Question: I have an RGB image that has 4 distinct colors Black(0,0,0) as background, Green(106,136,93) Blue(64,224,208) & Brown(168,124,85). when I read the image as a grayscale and use np.unique() it returns a huge list of pixel intensities.
But in reality, there are just 4 intensities i.e[0,1,2,3] Black, Green, Blue & Brown.
'''
import cv2
import numpy as np
test = cv2.imread("test-BlackBG.png",0) #test image
results = np.unique(test) #returns [0,1,2,3,4,5,6,7,8...........132]
print(test.shape) #returns (480, 640)
print(results)
cv2.imshow("image",test)
cv2.waitKey()
cv2.destroyAllWindows()
'''
Expected Result: when I multiply the image with 85, it should show me all the 3 intensities in different shades of gray.

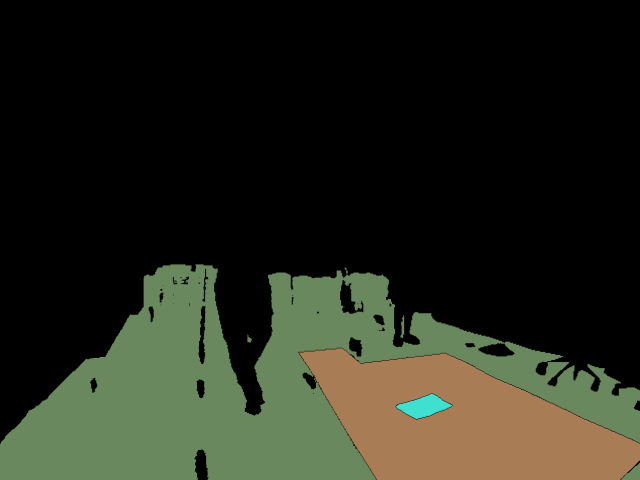
Answer: There are a number of issues with your question and assumptions.
---
# You cannot count colours with np.unique(image)
You cannot count the colours in an image with 'np.unique(im)'. Let's see why by making a random image with just 4 intensities: 0,1,2 and 3.
'''
import numpy as np
import cv2
# Ensure repeatable, deterministic randomness!
np.random.seed(42)
# Make a random image
im = np.random.randint(0,4,(480,640,3), dtype=np.uint8)
'''
That looks like this where each row is the RGB triplet for one pixel:
'''
array([[[2, 2, 3],
[3, 2, 1],
[2, 2, 0],
...,
[3, 3, 2],
[0, 0, 1],
[1, 1, 1]],
...,
[3, 3, 1],
[2, 3, 0],
[0, 1, 3]]], dtype=uint8)
'''
Now, if you try and get the unique colours like this, it will not work, because each colour is a of 3 intensities:
'''
np.unique(im) # prints: array([0, 1, 2, 3], dtype=uint8)
'''
Whereas, if you want the number of unique colours, you need to look for the number of unique combinations of three RGB/BGR values:
'''
np.unique(im.reshape(-1, im.shape[2]), axis=0)
'''
which gives a vector of the unique RGB/BGR triplets in the image - each row is a unique colour combination:
'''
array([[0, 0, 0],
[0, 0, 1],
[0, 0, 2],
[0, 0, 3],
[0, 1, 0],
[0, 1, 1],
[0, 1, 2],
[0, 1, 3],
[0, 2, 0],
[0, 2, 1],
[0, 2, 2],
[0, 2, 3],
[0, 3, 0],
[0, 3, 1],
[0, 3, 2],
[0, 3, 3],
[1, 0, 0],
[1, 0, 1],
[1, 0, 2],
[1, 0, 3],
[1, 1, 0],
[1, 1, 1],
[1, 1, 2],
[1, 1, 3],
[1, 2, 0],
[1, 2, 1],
[1, 2, 2],
[1, 2, 3],
[1, 3, 0],
[1, 3, 1],
[1, 3, 2],
[1, 3, 3],
[2, 0, 0],
[2, 0, 1],
[2, 0, 2],
[2, 0, 3],
[2, 1, 0],
[2, 1, 1],
[2, 1, 2],
[2, 1, 3],
[2, 2, 0],
[2, 2, 1],
[2, 2, 2],
[2, 2, 3],
[2, 3, 0],
[2, 3, 1],
[2, 3, 2],
[2, 3, 3],
[3, 0, 0],
[3, 0, 1],
[3, 0, 2],
[3, 0, 3],
[3, 1, 0],
[3, 1, 1],
[3, 1, 2],
[3, 1, 3],
[3, 2, 0],
[3, 2, 1],
[3, 2, 2],
[3, 2, 3],
[3, 3, 0],
[3, 3, 1],
[3, 3, 2],
[3, 3, 3]], dtype=uint8)
'''
Or, as a simple number of unique colours:
'''
len(np.unique(im.reshape(-1, im.shape[2]), axis=0)) # prints 64
'''
So, for your image:
'''
# Open image
im = cv2.imread('image.png',cv2.IMREAD_UNCHANGED)
# Count unique colours
len(np.unique(im.reshape(-1, im.shape[2]), axis=0) # prints 790
'''
---
# There are more colours than you expect
Why do I have more colours than I expect? The two most common reasons are:
- -
Let's look at how saving as a JPEG messes you up!
'''
# Load image and count colours
im = cv2.imread('image.png',cv2.IMREAD_UNCHANGED)
len(np.unique(im.reshape(-1, im.shape[2]), axis=0)) # prints 790
# Save as JPEG
cv2.imwrite('temp.jpg',im)
# Reload and recount just the same
im = cv2.imread('temp.jpg',cv2.IMREAD_UNCHANGED)
len(np.unique(im.reshape(-1, im.shape[2]), axis=0)) # prints 4666 !!!
'''
---
# How can I palettise an image - (reduce colours to a fixed palette)?
If you want to palettise your image to your own specific palette, firstly you need to specify your palette in BGR order ('!') to match OpenCV's ordering:
'''
palette = np.array([
[0,0,0], # Black
[93,136,106], # Green
[208,224,64], # Blue
[85,124,168]], # Brown
dtype=np.uint8)
'''
Then read your image discarding the completely pointless alpha channel:
'''
test = cv2.imread("image.png",cv2.IMREAD_COLOR)
'''
Then calculate the distance to each palette entry from each pixel:
'''
distance = np.linalg.norm(test[:,:,None] - palette[None,None,:], axis=3)
'''
Then choose whichever one of the palette colours is nearest for each pixel:
'''
palettised = np.argmin(distance, axis=2).astype(np.uint8)
'''
Your image is now in the array 'palettised' and stored at each pixel location is the index of the nearest colour in your palette - so, as your palette has 4 entries (0..3), all elements of your image are 0, 1, 2 or 3.
So, now you can multiply by 85 with:
'''
result = palettised * 85
'''
<URL>